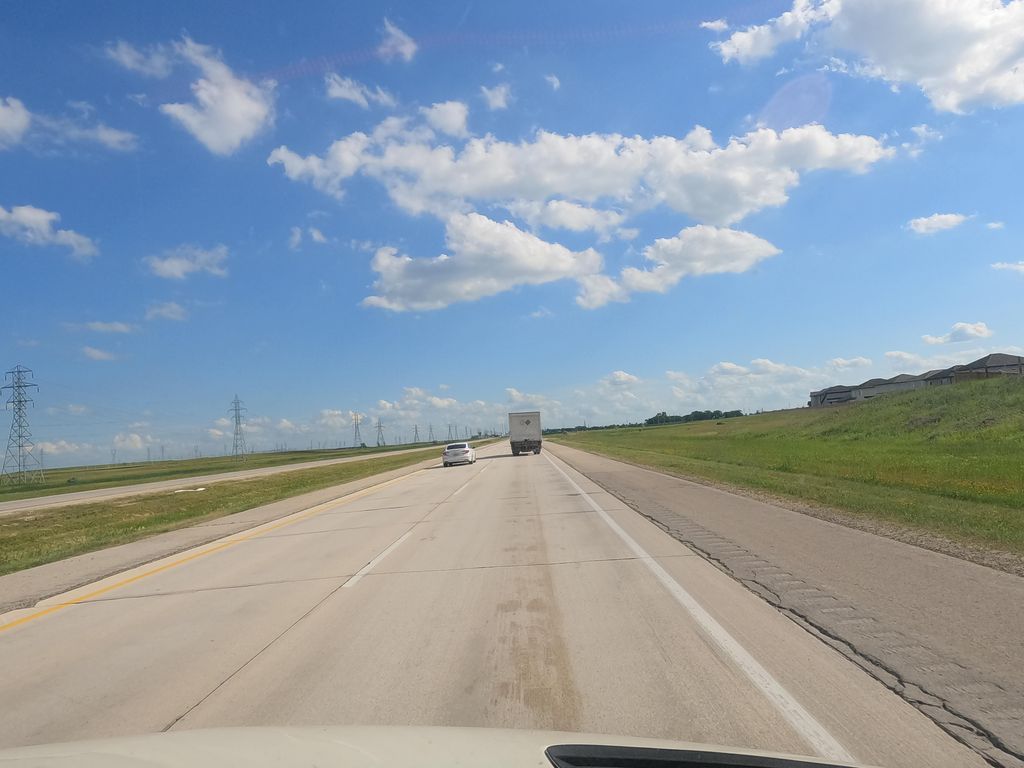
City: winnipeg